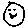
Label: smiley face